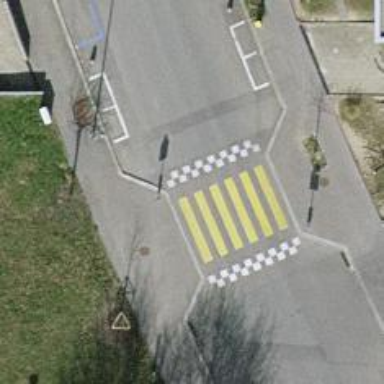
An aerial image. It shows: Marked crossing on asphalt footway.